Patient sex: M
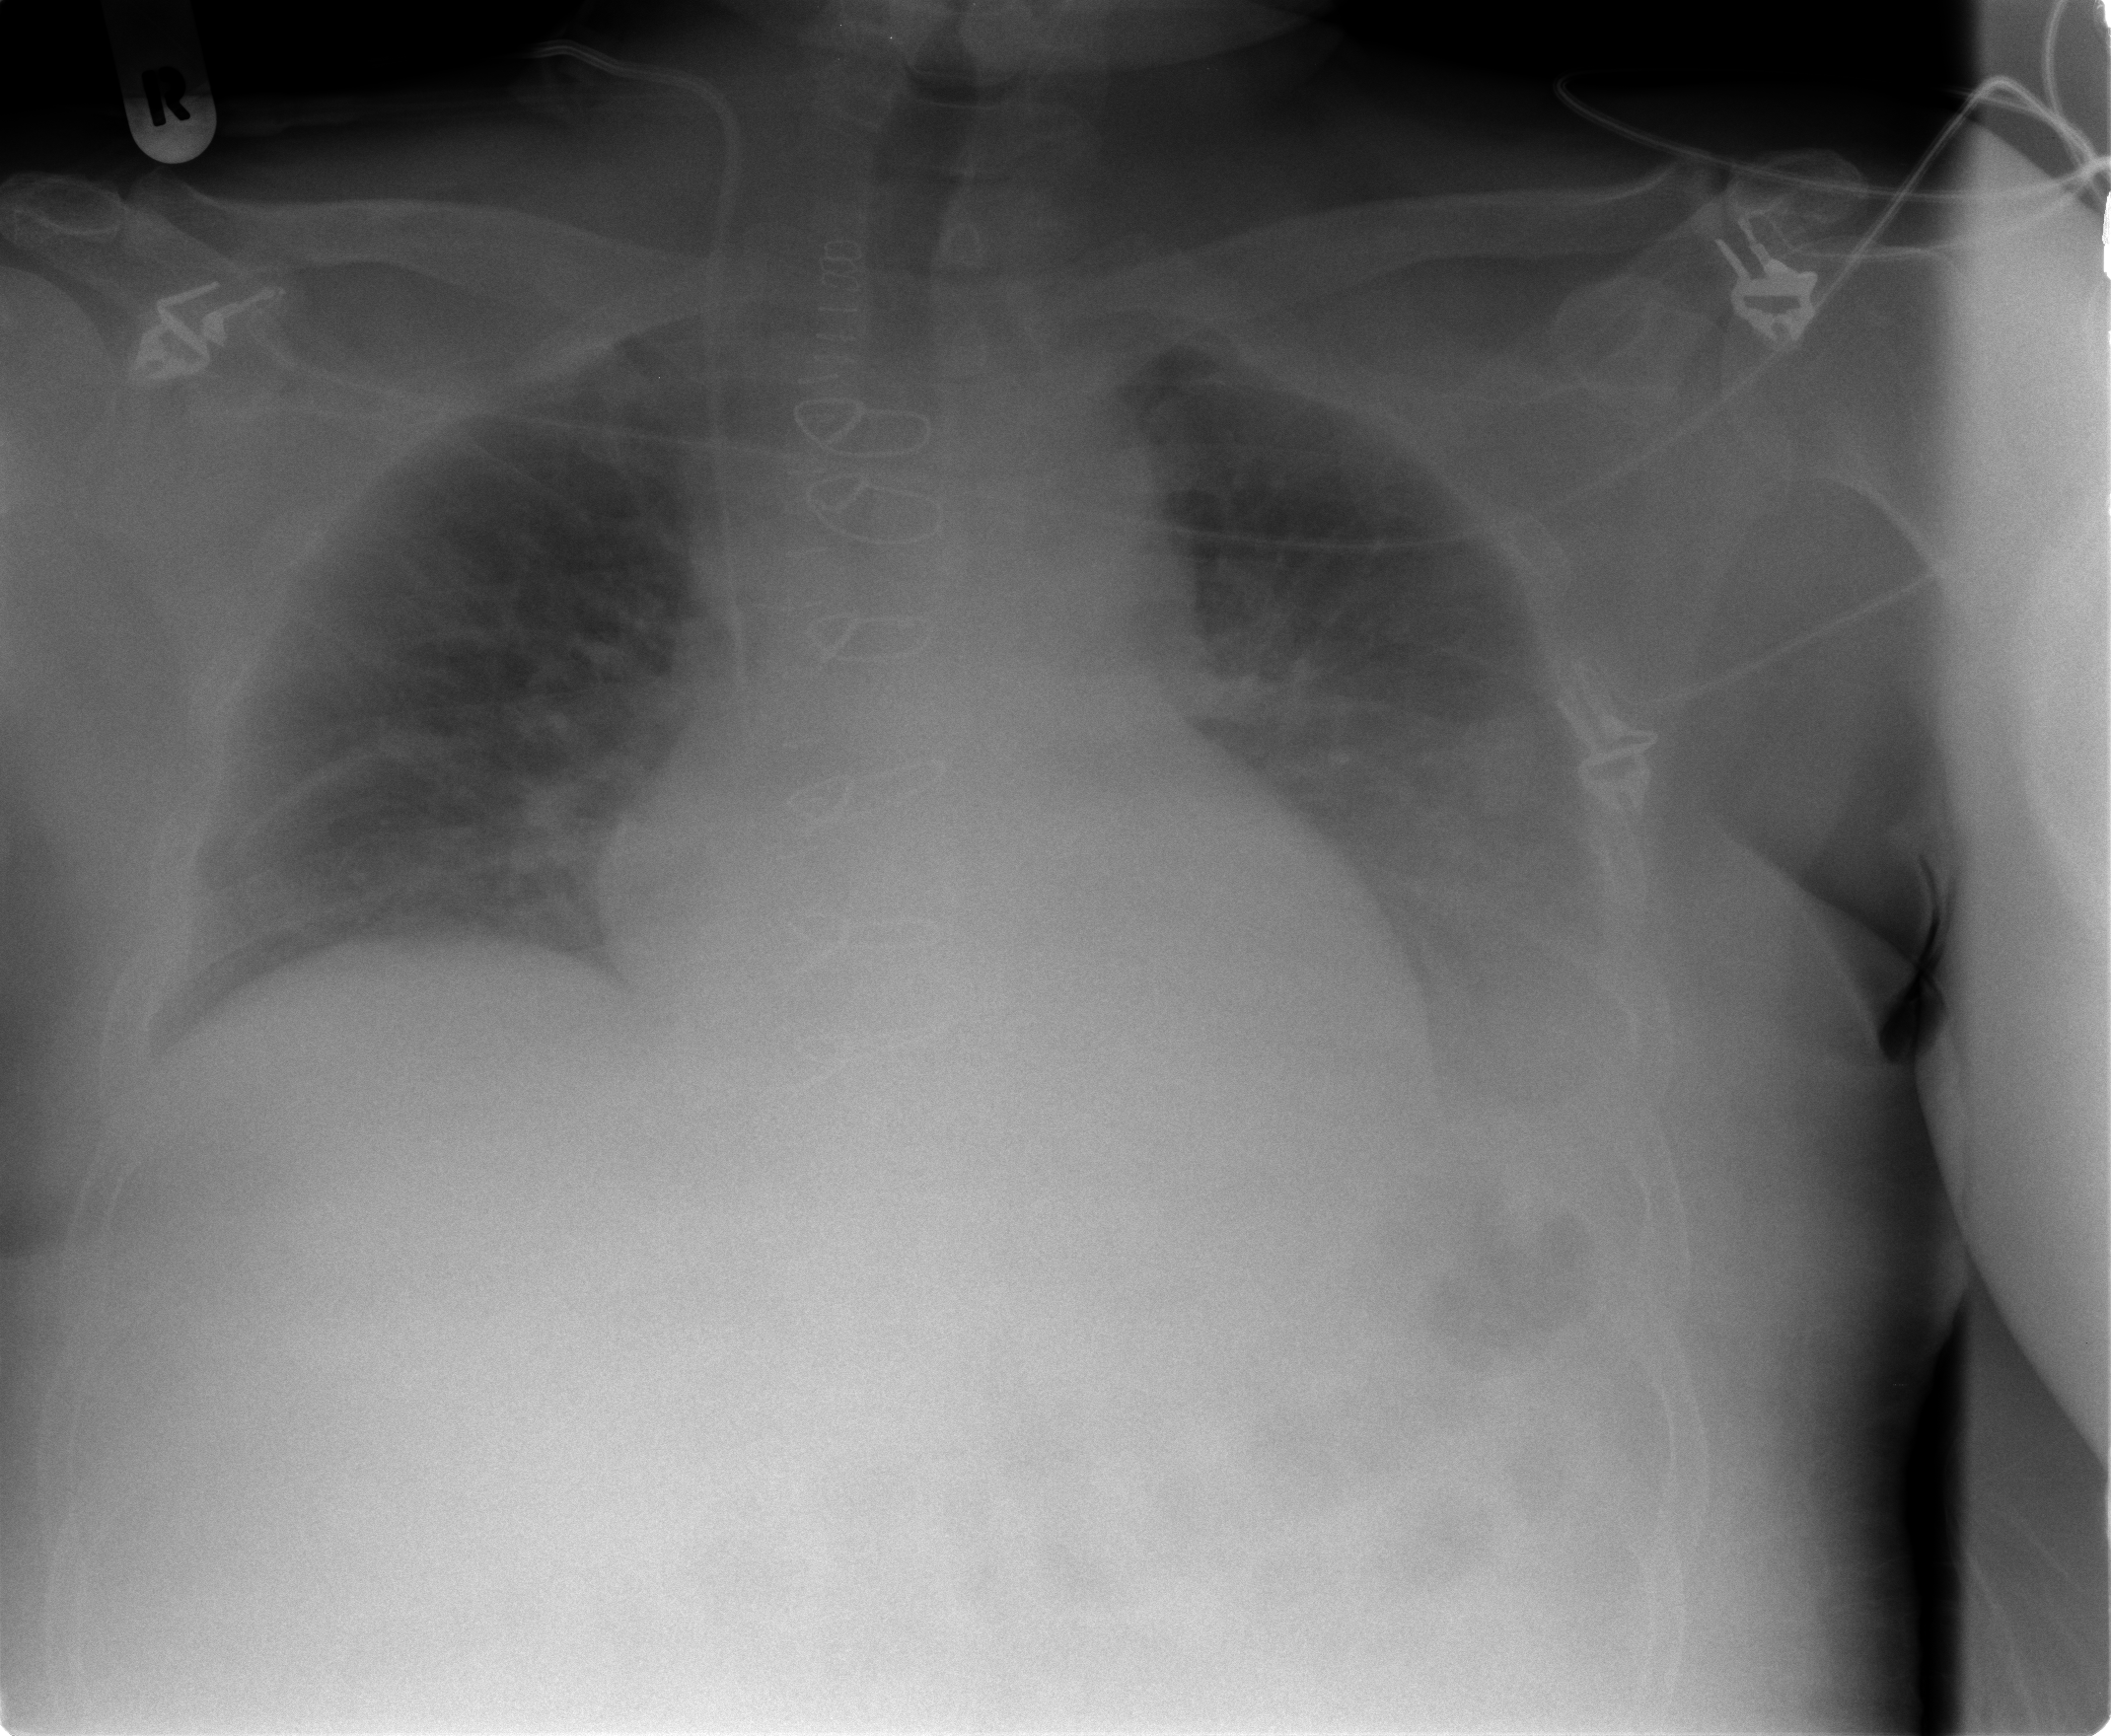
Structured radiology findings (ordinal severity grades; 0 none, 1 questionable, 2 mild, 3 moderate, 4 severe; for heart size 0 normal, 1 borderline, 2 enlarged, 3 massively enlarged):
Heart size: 0
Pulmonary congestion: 2
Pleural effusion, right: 0
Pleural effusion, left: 2
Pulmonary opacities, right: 0
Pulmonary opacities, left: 0
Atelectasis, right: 0
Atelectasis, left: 2